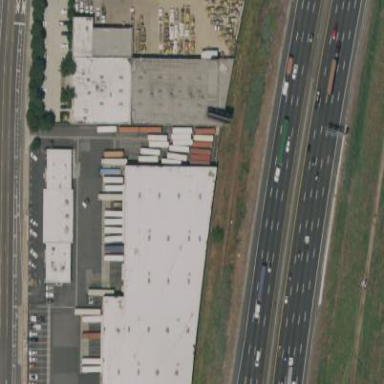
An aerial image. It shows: Warehouse building.